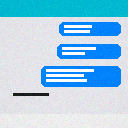
Screen state: on